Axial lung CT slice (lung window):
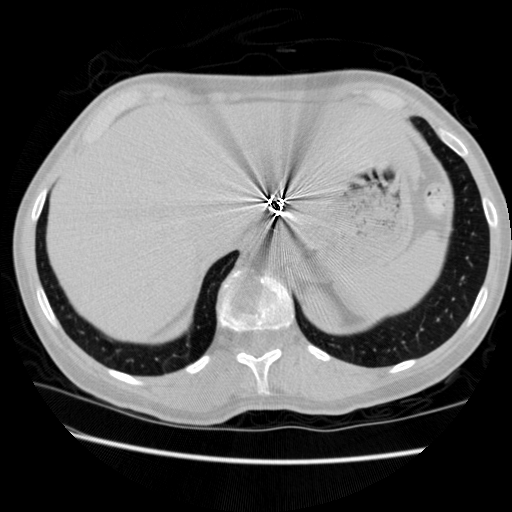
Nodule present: no